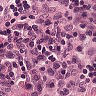
Metastatic tissue present: no